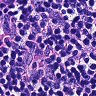
Metastatic tissue present: no